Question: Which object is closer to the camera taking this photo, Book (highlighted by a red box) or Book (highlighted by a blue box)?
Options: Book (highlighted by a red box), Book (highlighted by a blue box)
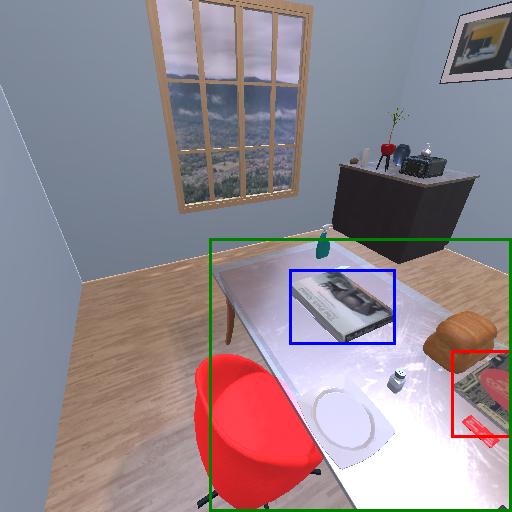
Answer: Book (highlighted by a red box)